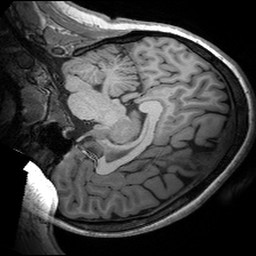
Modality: T1w
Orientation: sagittal
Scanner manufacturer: siemens
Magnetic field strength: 3 T
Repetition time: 2.53 s
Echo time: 0.00299 s